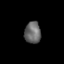
Tissue: skin
Cell type: Epithelial cells
Senescence score: 0.2555
Nuclear area (px): 347
Mean DAPI intensity: 104.115